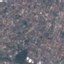
Label: Residential